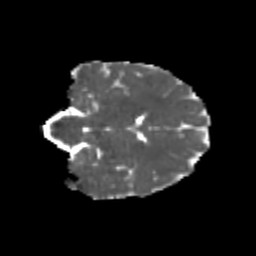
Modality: MD
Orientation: coronal
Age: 21
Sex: female
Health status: healthy
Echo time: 0.074 s